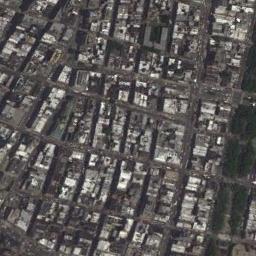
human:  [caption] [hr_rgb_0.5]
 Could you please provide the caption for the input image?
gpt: The commercial area is consist of many buildings .

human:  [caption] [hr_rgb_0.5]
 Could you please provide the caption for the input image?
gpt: There are many densely arranged buildings and several roads and many trees in a business district .

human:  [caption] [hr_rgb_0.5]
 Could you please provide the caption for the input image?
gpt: The buildings are very dense, There are many houses .

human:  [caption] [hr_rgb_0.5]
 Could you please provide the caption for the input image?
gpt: A dense commercial area has lots of buildings arranged neatly and some roads go through the commercial area .

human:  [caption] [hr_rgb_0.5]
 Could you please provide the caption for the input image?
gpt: There are many buildings arranged neatly on a commercial area .